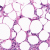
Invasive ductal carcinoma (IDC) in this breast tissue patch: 0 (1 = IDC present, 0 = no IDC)